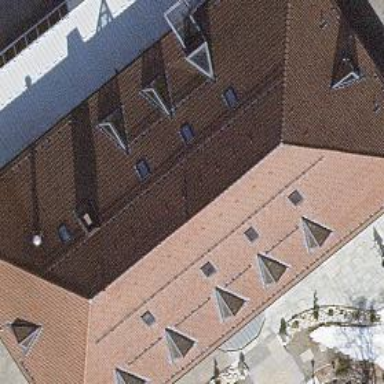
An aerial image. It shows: The roof of the building has hipped shape.